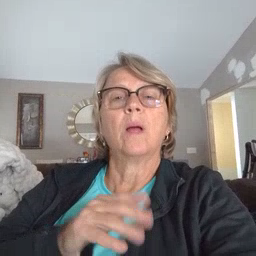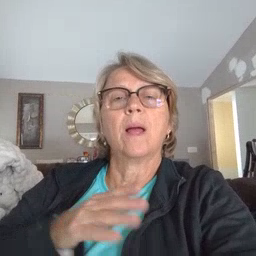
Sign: brown